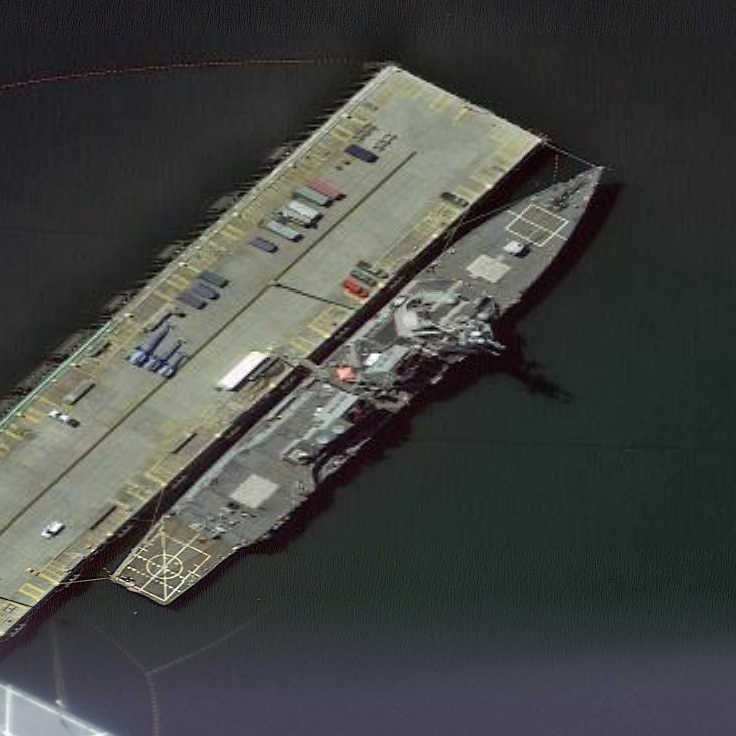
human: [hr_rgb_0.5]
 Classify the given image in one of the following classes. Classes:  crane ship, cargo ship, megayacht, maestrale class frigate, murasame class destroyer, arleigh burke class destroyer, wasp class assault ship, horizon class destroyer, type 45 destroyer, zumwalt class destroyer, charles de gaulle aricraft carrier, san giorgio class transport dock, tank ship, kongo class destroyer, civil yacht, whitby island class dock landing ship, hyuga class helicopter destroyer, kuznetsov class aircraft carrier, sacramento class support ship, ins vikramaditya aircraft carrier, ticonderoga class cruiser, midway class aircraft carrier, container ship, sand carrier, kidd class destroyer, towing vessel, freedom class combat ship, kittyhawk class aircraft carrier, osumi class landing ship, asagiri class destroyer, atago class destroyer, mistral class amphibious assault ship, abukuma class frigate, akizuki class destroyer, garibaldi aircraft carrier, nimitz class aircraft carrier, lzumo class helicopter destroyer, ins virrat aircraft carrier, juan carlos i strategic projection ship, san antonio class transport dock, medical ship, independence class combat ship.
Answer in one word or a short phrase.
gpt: Arleigh Burke class destroyer